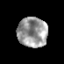
Tissue: prostate
Cell type: Epithelial cells
Senescence score: 0.3596
Nuclear area (px): 883
Mean DAPI intensity: 153.324